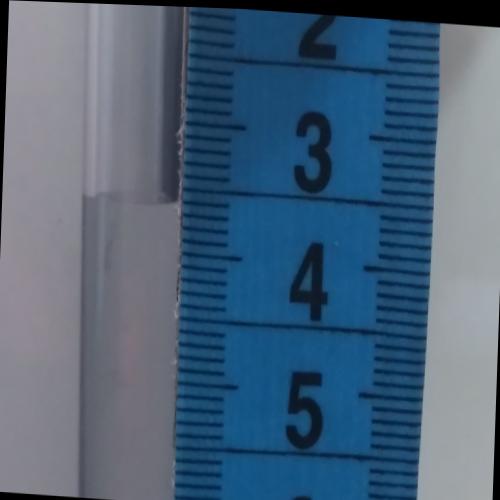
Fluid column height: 3.6 cm